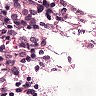
Metastatic tissue present: yes